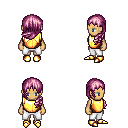
a pixel art fantasy rpg character, female body template, human, tanned skin, gold chest armor, white pants, pink left-swept hairstyle, gold boots, four views (front, back, left, right), 2x2 character sprite sheet, small pixel art, hard edges, no anti-aliasing